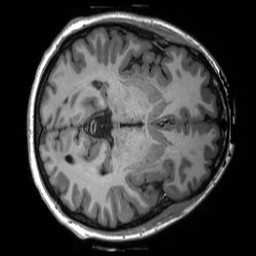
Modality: T1w
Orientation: axial
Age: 26
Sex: female
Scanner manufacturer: siemens
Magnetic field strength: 3 T
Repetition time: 2.3 s
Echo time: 0.00298 s